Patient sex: M
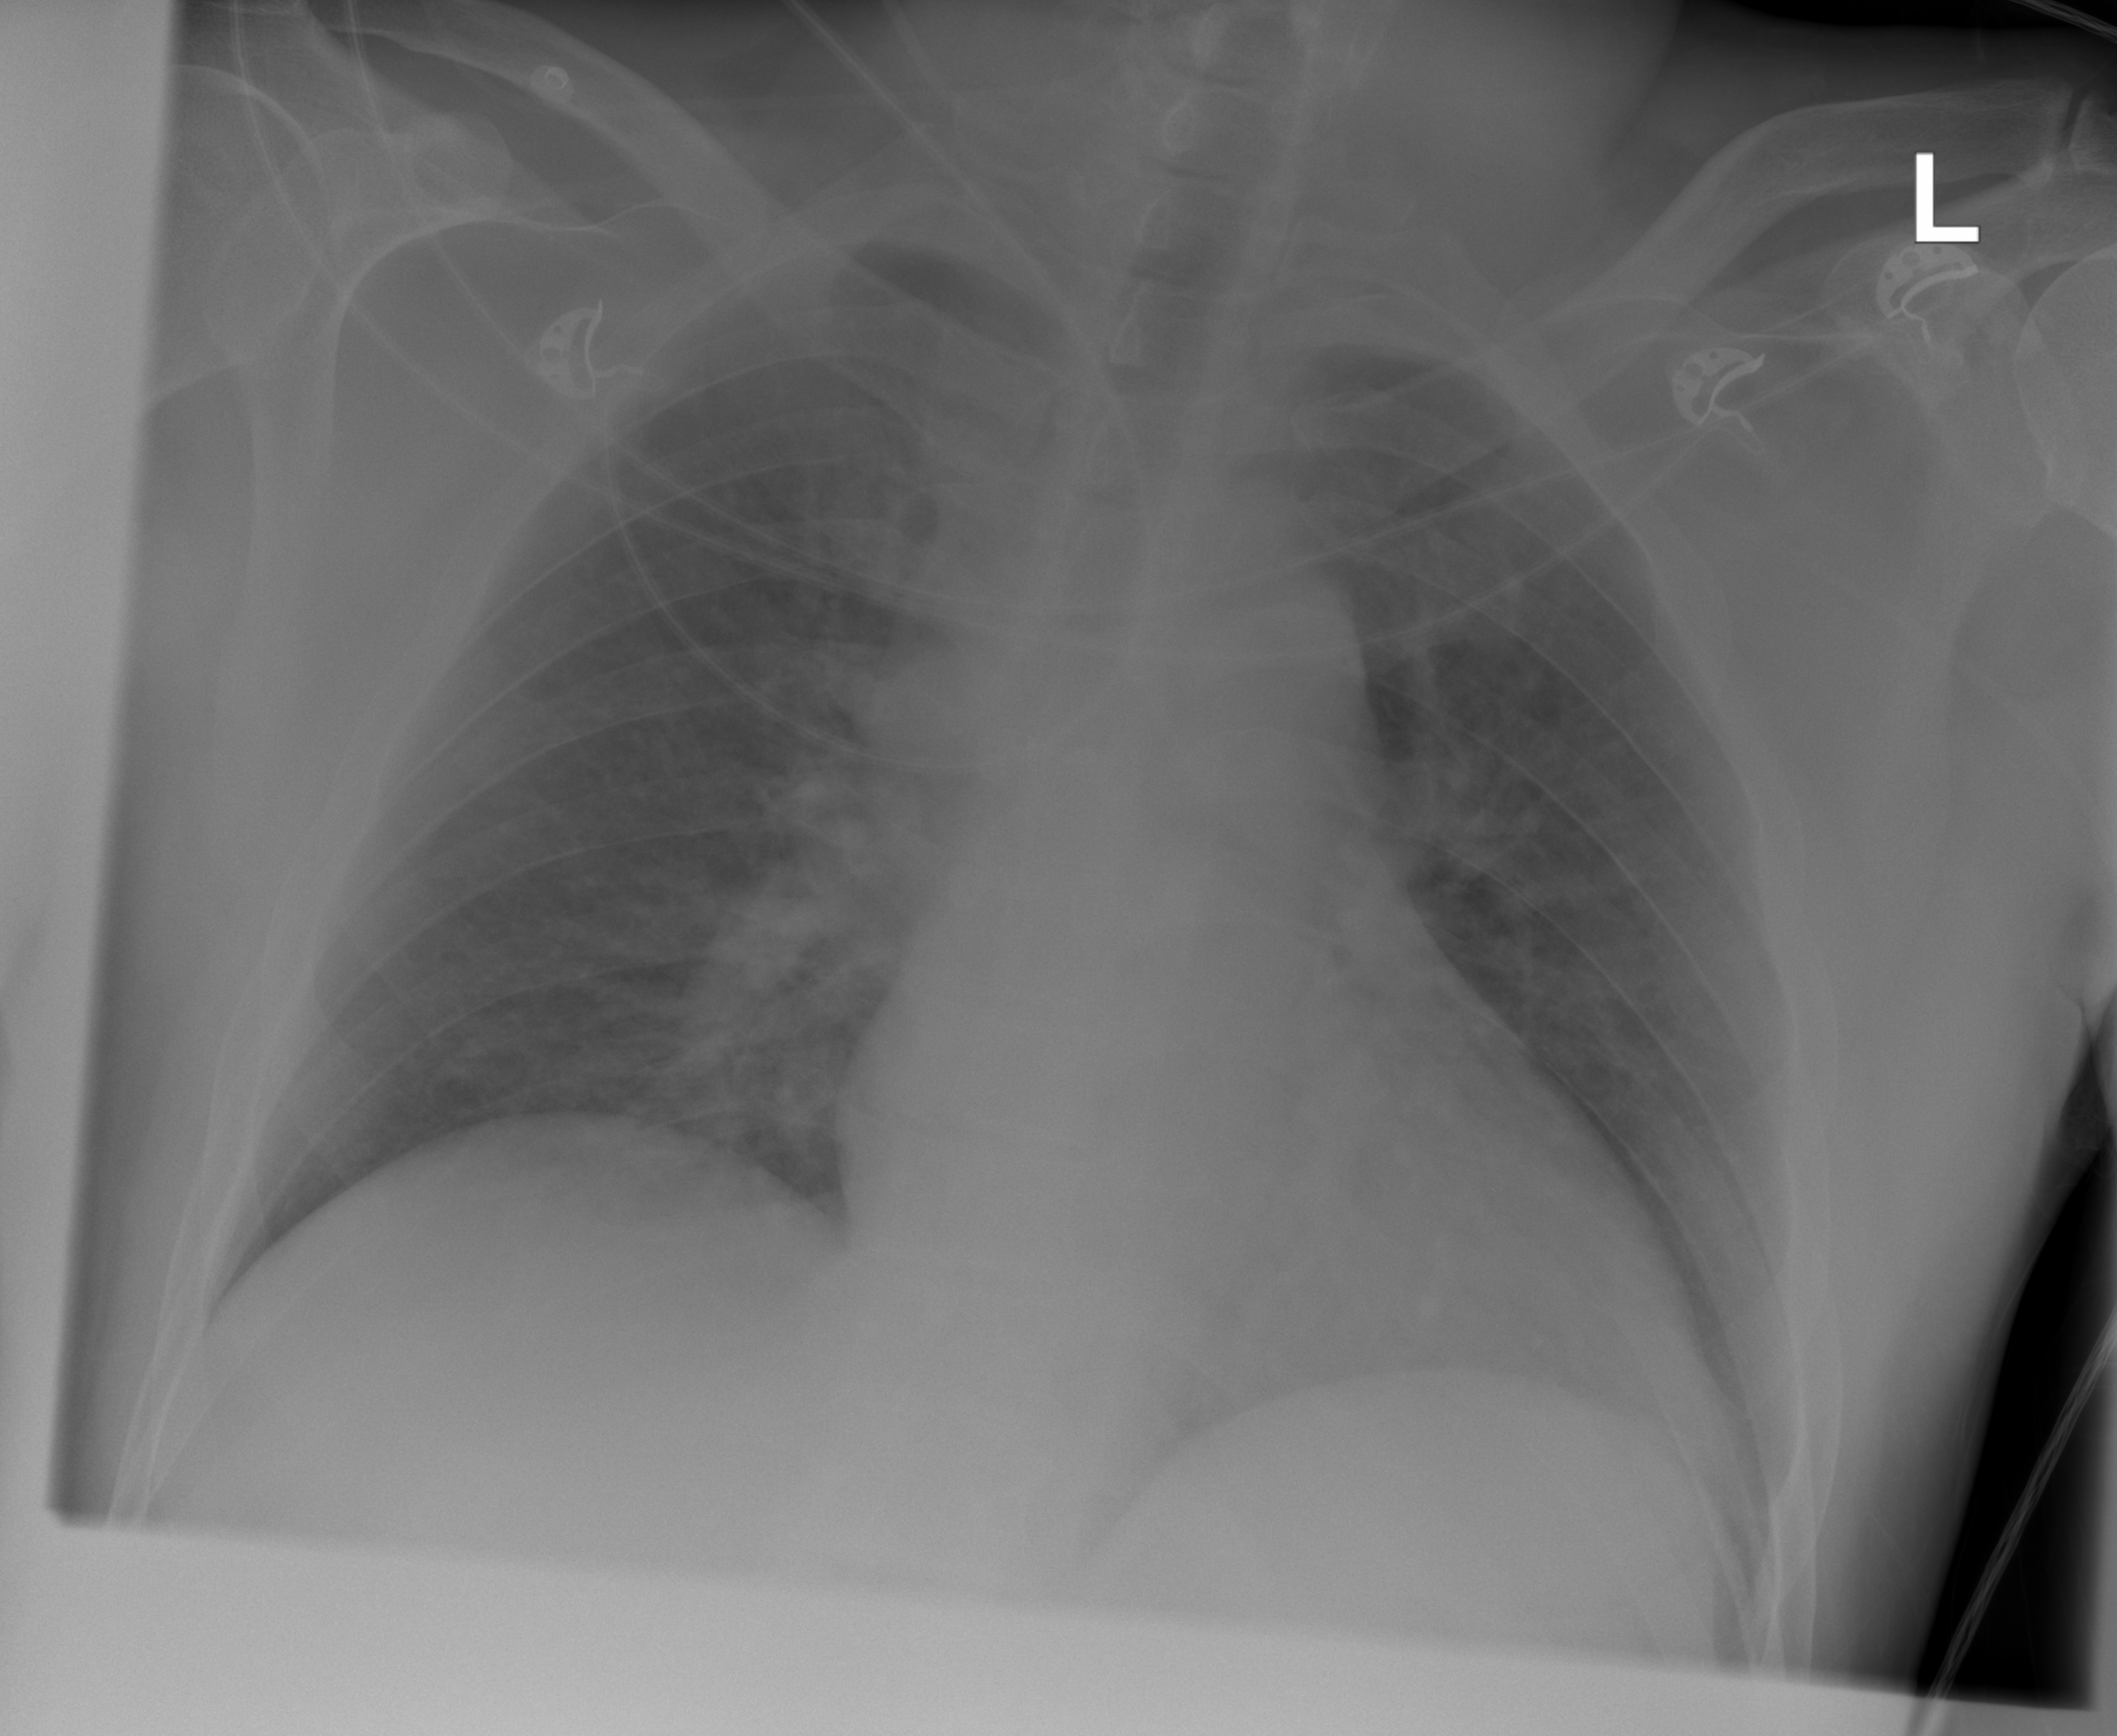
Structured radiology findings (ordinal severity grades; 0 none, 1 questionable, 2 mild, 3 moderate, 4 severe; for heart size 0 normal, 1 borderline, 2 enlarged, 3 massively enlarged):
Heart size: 2
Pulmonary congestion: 2
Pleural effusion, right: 0
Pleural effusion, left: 0
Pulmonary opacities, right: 2
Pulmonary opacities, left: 2
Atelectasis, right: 0
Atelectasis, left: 0